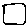
Label: square